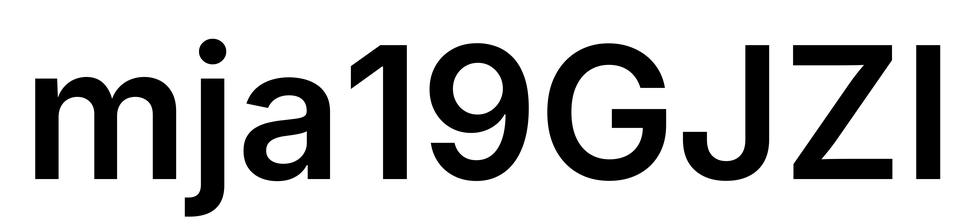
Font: Inter_SemiBold